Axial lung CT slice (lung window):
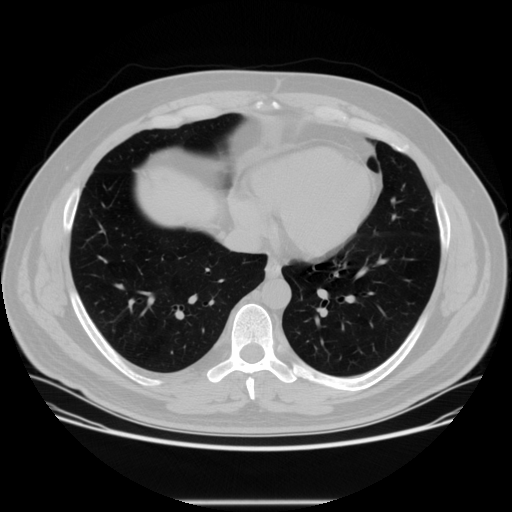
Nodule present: no